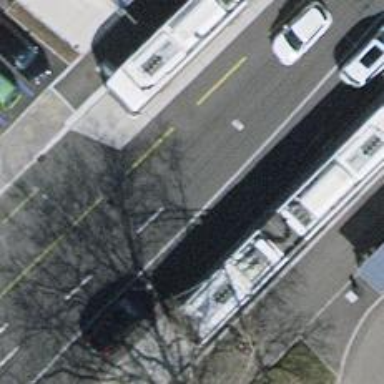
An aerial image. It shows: Primary highway with dedicated cycle lane and trolley wires.